Question: > According to the mongodb documentation
| $out | Writes the resulting documents of the aggregation pipeline to a collection. To use the $out stage, it must be the last stage in the pipeline. |
| ---- | --------------------------------------------------------------------------------------------------------------------------------------------- |
the stage is working perfectly and writing new collection, i'm using function
> '.append({ $out: "aggr_out" })'
to place it in the last stage.
- - 'callback'
-
- - - - - - - - -

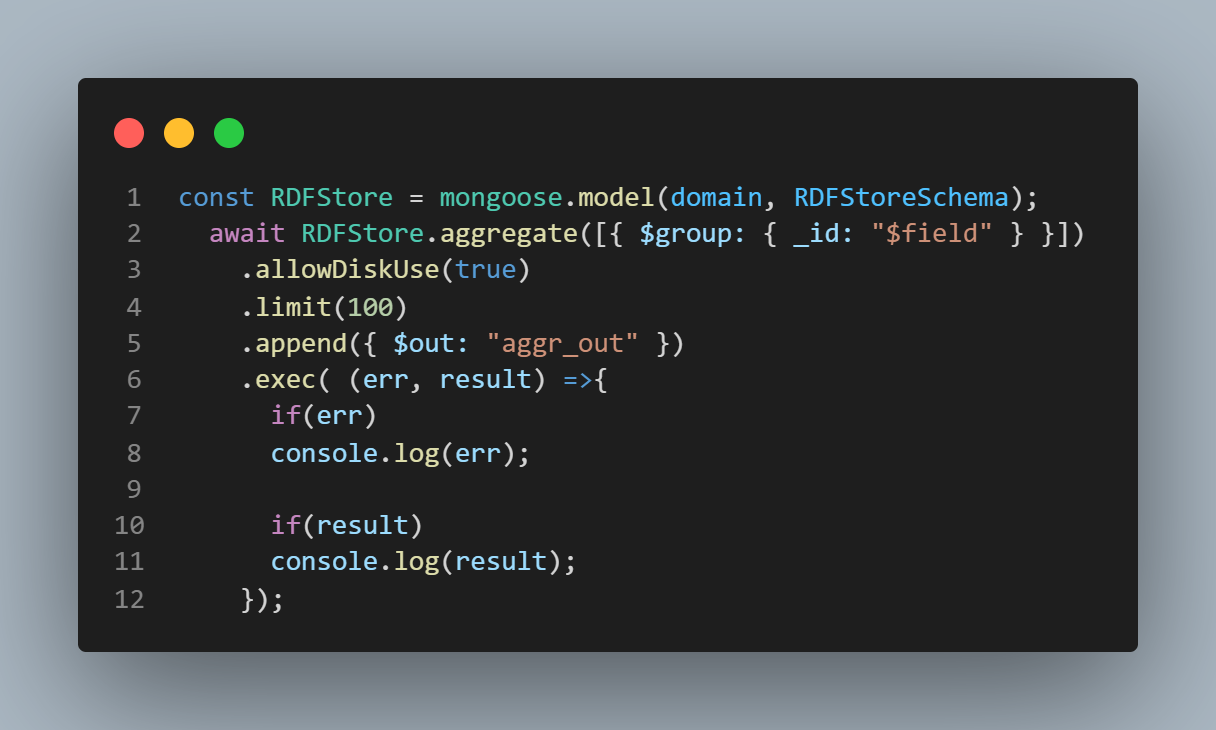
Answer: It is the expected behavior; i.e., when you use the '$out' stage in an aggregation query the result of the query is written to the collection name specified in the '$out'. And, the query returns an cursor.
For example, take a collection with a document:
'''
{ _id: 1, stuff: [ "bananas", "whales" ] }
'''
The query:
'''
var cur = db.collection.aggregate([
{ $out: "new_collection" }
])
'''
When you run this query (in 'mongo' shell), the console output is an empty cursor (though the 'new_collection' is created).
'cur.hasNext()' returns 'false' (indicates there are no result documents in the cursor).
Mongoose query returns an array (not a cursor). So, you see an empty array in the callback result value. This is to be expected.
: <URL> - see the section.
> If the pipeline includes the $out operator, aggregate() returns an
empty cursor.